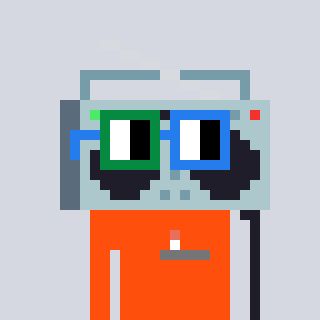
a pixel art character with square green and blue glasses, a boombox-shaped head and a orange-colored body on a cool background